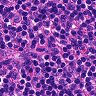
Metastatic tissue present: no